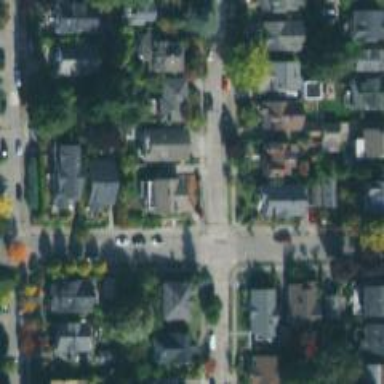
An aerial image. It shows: Residential road with separate sidewalk.